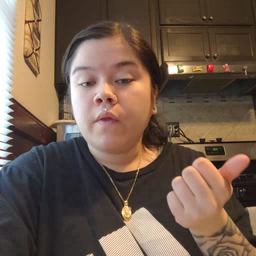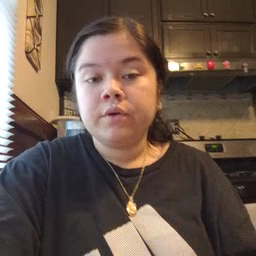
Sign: duck